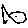
Label: fish